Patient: sex F, age 59
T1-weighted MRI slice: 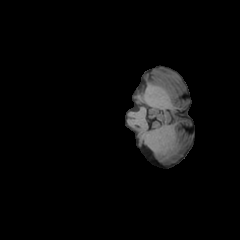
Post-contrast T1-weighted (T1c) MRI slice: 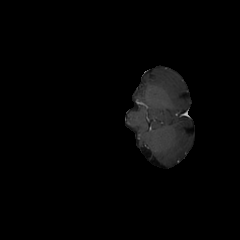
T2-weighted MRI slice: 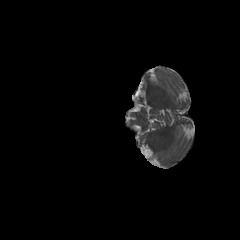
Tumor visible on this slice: no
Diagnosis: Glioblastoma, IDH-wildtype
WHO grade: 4